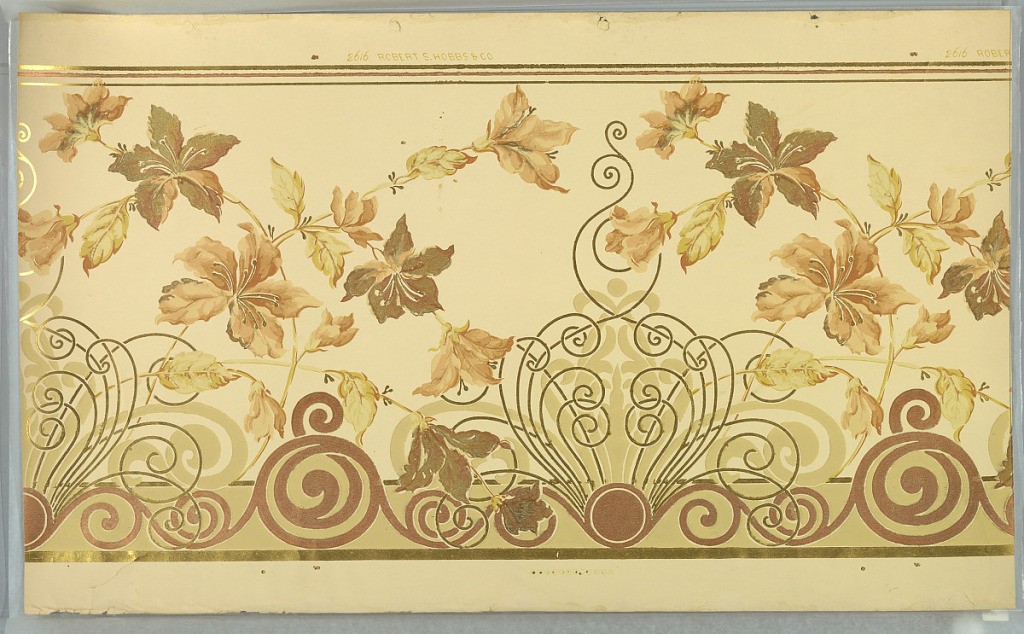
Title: Frieze
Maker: Robert S. Hobbs & Co., Brooklyn, New York
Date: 1905–1915
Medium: Machine-printed paper, liquid mica
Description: Art nouveau. Spiraling and scrolling medallions connected by vining with large flowers. Bottom band of waving scrolls/spirals. Printed on light beige ground in beige, light green, red-brown, pink-brown, metallic gold and metallic copper. Printed in top selvedge, "Robert S. Hobbs & Co." pattern number "2616".